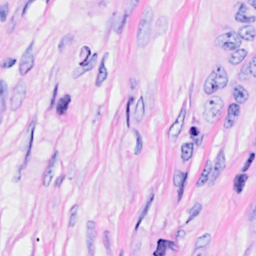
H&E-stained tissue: Breast